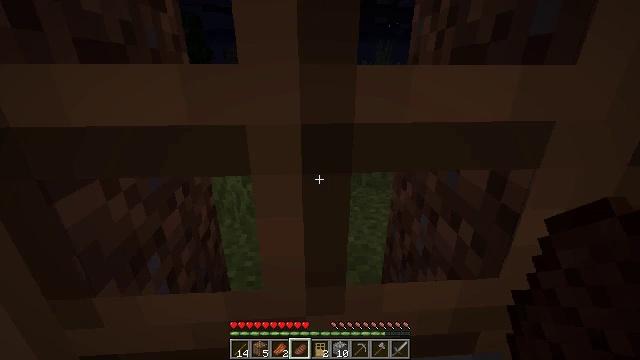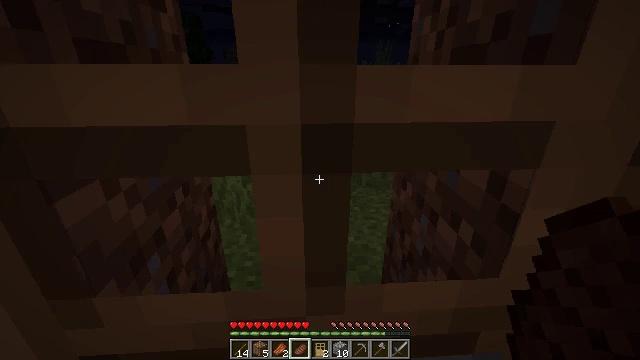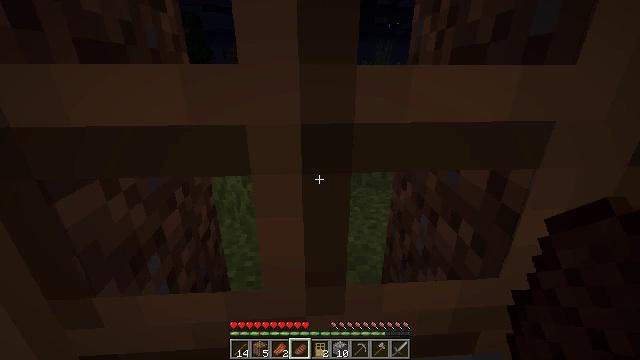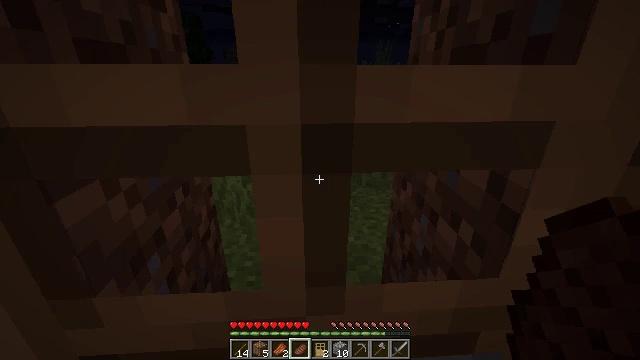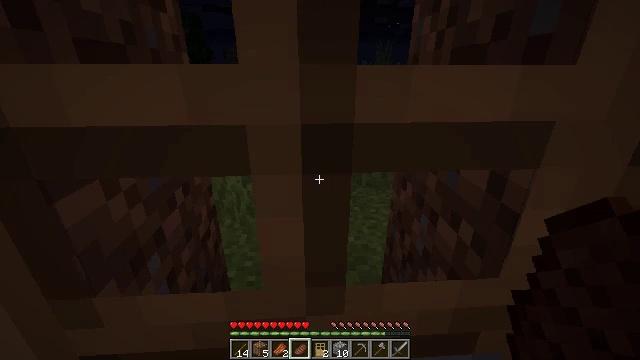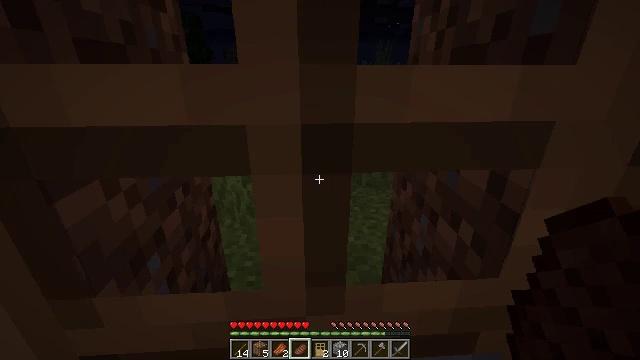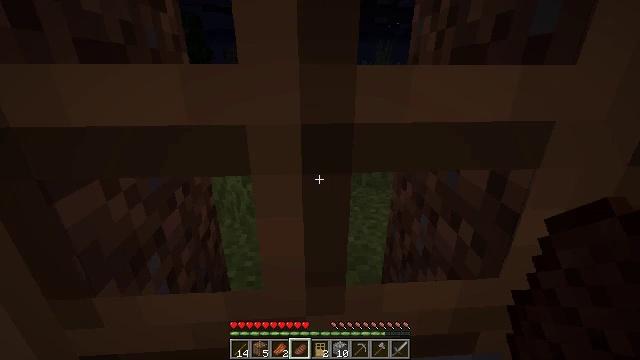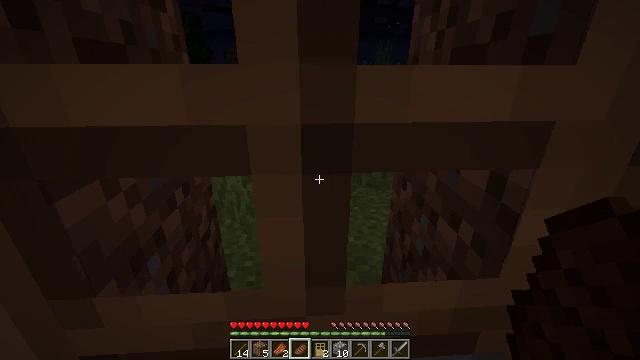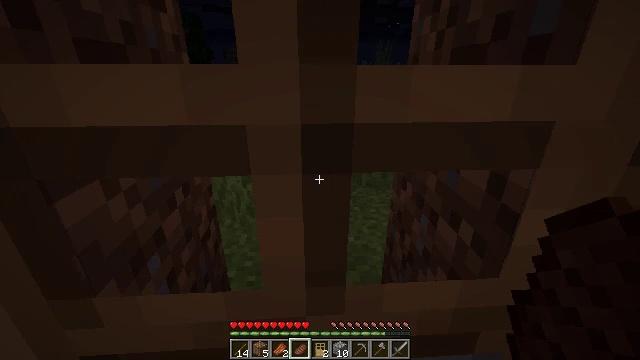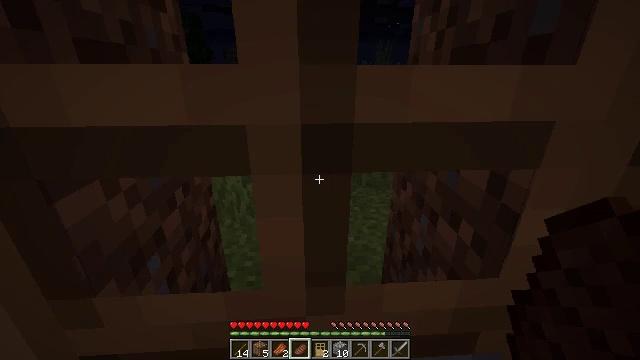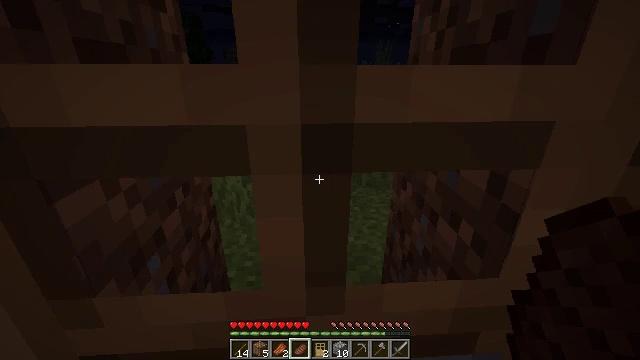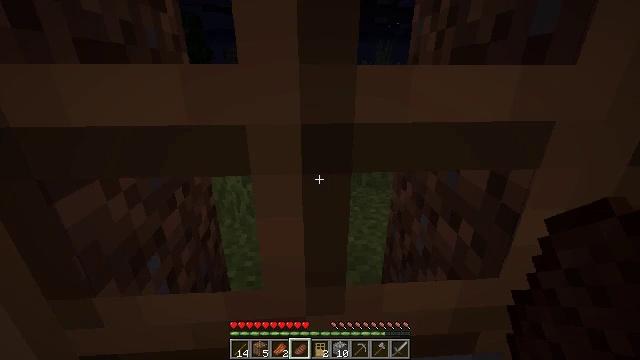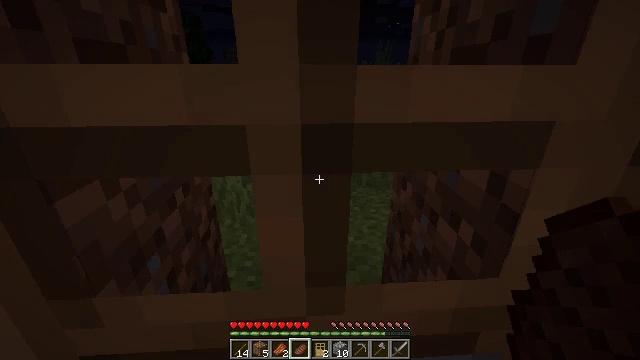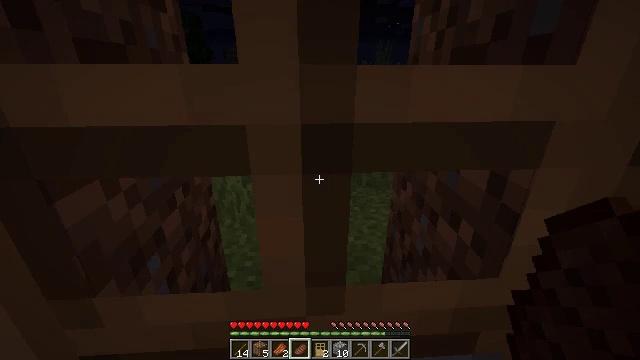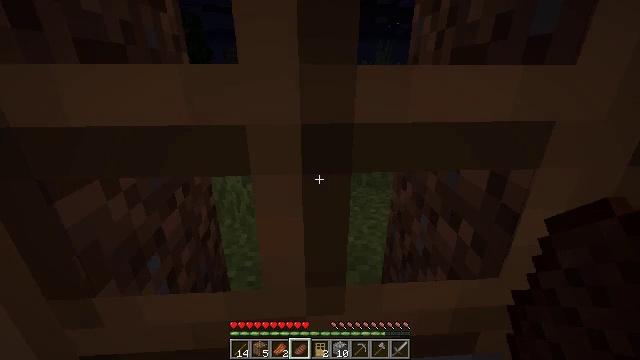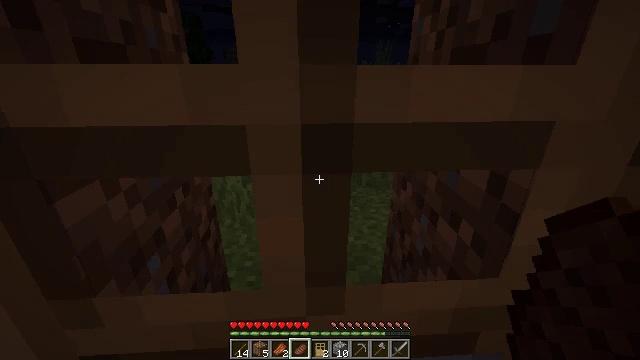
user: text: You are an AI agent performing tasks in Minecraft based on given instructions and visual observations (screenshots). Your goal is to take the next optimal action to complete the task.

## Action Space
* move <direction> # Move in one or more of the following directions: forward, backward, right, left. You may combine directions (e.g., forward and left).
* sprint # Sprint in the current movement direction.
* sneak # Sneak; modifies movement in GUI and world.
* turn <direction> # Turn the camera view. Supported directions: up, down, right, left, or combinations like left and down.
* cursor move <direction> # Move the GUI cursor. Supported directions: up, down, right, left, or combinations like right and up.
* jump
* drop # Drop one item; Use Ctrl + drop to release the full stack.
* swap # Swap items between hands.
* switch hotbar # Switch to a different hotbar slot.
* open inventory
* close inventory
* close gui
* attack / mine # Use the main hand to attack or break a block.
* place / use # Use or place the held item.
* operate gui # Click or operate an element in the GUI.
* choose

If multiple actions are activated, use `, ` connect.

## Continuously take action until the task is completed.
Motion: motion action
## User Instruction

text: Obtain a stone hoe through the crafting process.
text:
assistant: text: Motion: no_op
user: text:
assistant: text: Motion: no_op
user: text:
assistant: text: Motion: no_op
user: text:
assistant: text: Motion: no_op
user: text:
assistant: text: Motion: no_op
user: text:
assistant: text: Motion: no_op
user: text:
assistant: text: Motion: no_op
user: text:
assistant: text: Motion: no_op
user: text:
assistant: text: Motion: no_op
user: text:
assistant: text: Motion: no_op
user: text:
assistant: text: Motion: no_op
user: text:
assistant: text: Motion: no_op
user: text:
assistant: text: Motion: no_op
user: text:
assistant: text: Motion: no_op
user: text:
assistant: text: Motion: no_op
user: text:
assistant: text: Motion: no_op
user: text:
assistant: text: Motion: no_op
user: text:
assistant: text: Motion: turn right and down
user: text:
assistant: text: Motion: turn right and down
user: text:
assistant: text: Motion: turn right and down
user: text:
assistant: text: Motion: turn right
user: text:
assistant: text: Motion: no_op
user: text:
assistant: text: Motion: move back
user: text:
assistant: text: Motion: move back, turn left
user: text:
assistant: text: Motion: move back, turn left
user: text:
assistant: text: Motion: move back, turn left
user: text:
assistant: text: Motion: move back, turn left
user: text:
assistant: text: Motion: move back
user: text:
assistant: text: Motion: no_op
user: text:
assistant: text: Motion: no_op